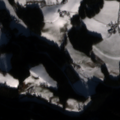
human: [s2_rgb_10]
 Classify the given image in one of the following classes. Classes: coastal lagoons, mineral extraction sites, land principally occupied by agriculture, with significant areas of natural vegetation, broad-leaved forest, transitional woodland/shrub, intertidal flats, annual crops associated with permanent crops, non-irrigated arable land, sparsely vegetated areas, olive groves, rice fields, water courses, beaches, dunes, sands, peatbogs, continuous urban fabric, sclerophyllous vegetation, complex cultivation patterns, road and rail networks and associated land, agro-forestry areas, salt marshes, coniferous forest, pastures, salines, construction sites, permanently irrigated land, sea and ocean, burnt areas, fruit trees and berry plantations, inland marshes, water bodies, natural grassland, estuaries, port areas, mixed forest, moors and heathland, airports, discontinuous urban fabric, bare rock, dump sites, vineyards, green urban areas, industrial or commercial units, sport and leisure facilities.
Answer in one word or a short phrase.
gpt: pastures, complex cultivation patterns, land principally occupied by agriculture, with significant areas of natural vegetation, coniferous forest